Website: macys
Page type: gifting
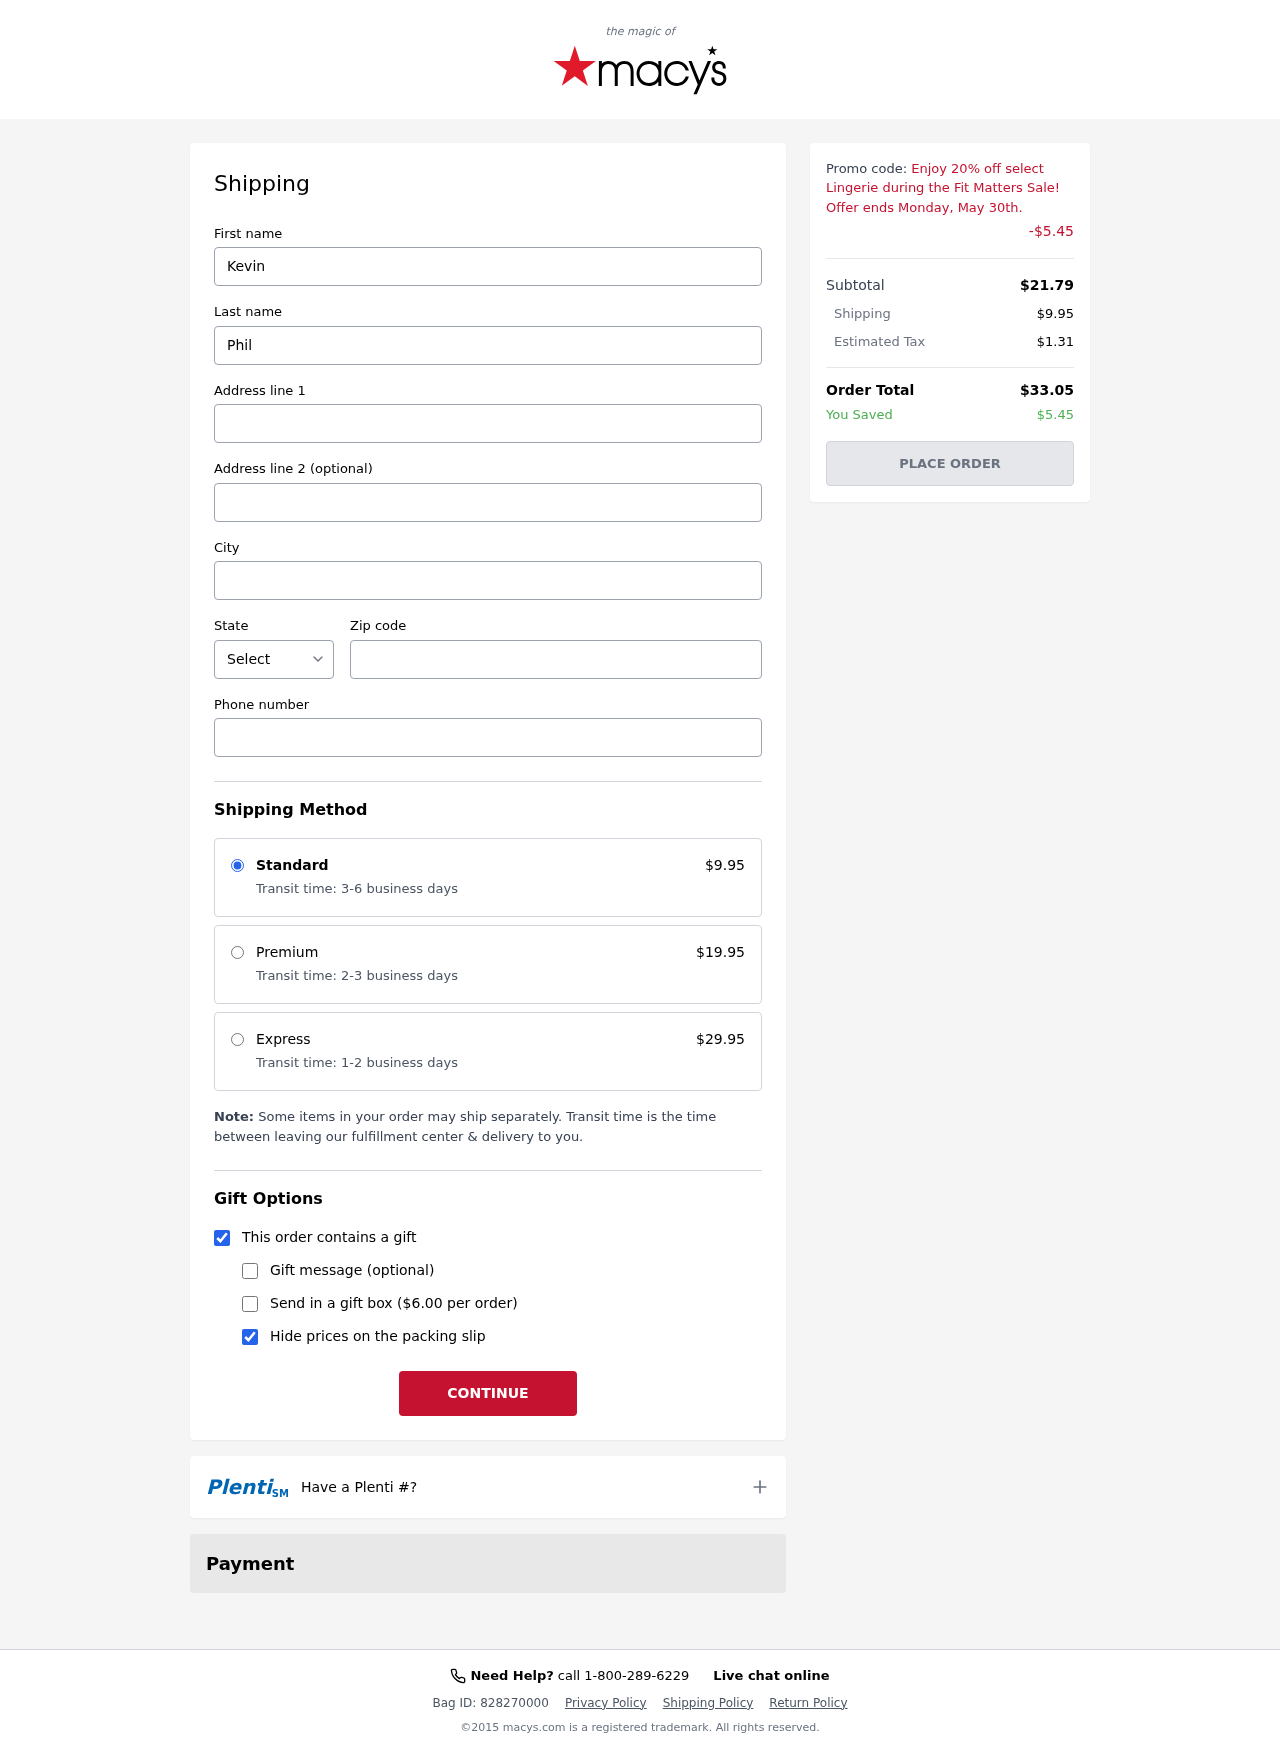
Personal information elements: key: PII_CITY
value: Schmidthaven
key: PII_FIRSTNAME
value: Kevin
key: PII_LASTNAME
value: Phillips
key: PII_PHONE
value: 8136583119
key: PII_POSTCODE
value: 42351
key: PII_STATE_ABBR
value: NM
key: PII_STREET
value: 533 Jeffery Crossing Suite 069
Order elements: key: ORDER_SHIPPING_COST
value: $9.95
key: ORDER_DISCOUNT
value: -$5.45
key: ORDER_SUBTOTAL
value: $21.79
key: ORDER_TAX
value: $1.31
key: ORDER_TOTAL
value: $33.05
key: ORDER_SAVINGS
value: $5.45